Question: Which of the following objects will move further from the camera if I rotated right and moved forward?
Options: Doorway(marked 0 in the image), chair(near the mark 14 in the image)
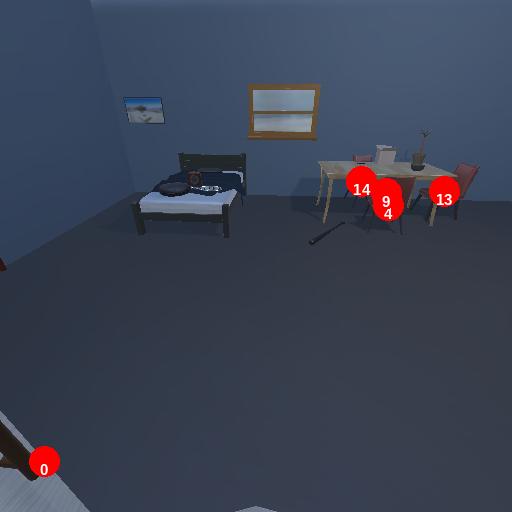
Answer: Doorway(marked 0 in the image)